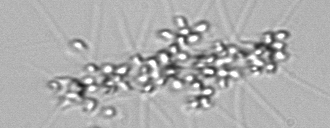
Label: Chaetoceros_didymus_TAG_external_flagellate